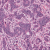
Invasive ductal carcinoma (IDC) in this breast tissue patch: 1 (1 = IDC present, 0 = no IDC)